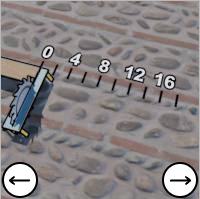
Task: length
Answer: 0
First scale value: 4.0